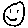
Label: smiley face